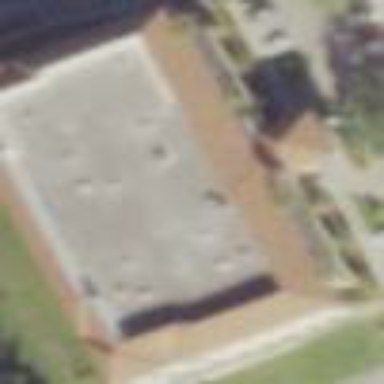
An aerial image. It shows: Hospital building.